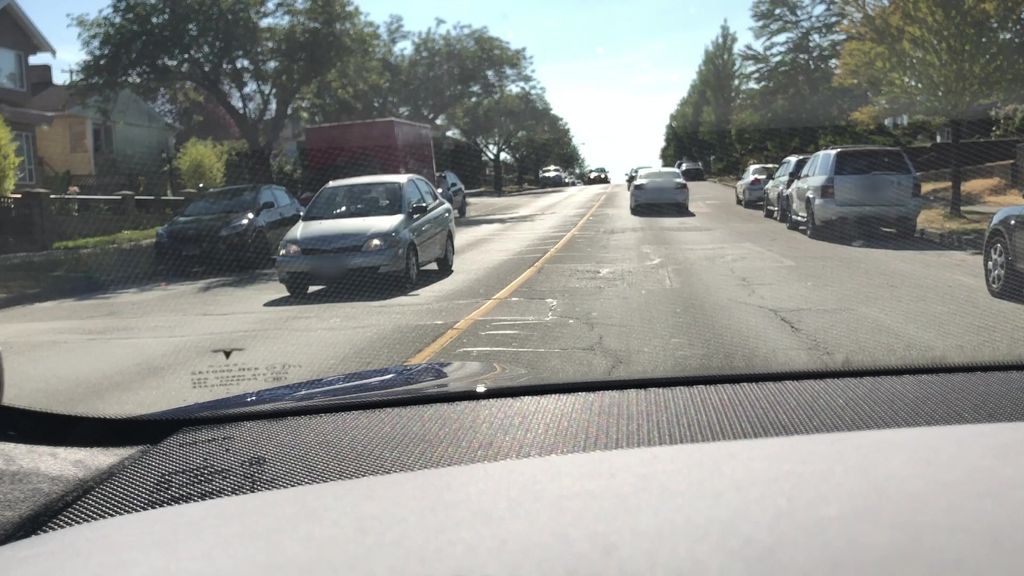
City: vancouver